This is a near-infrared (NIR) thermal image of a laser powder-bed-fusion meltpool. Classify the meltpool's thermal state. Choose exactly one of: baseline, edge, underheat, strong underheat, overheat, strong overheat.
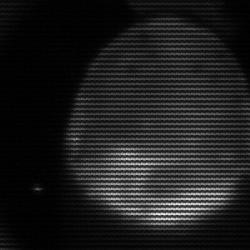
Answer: edge